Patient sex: M
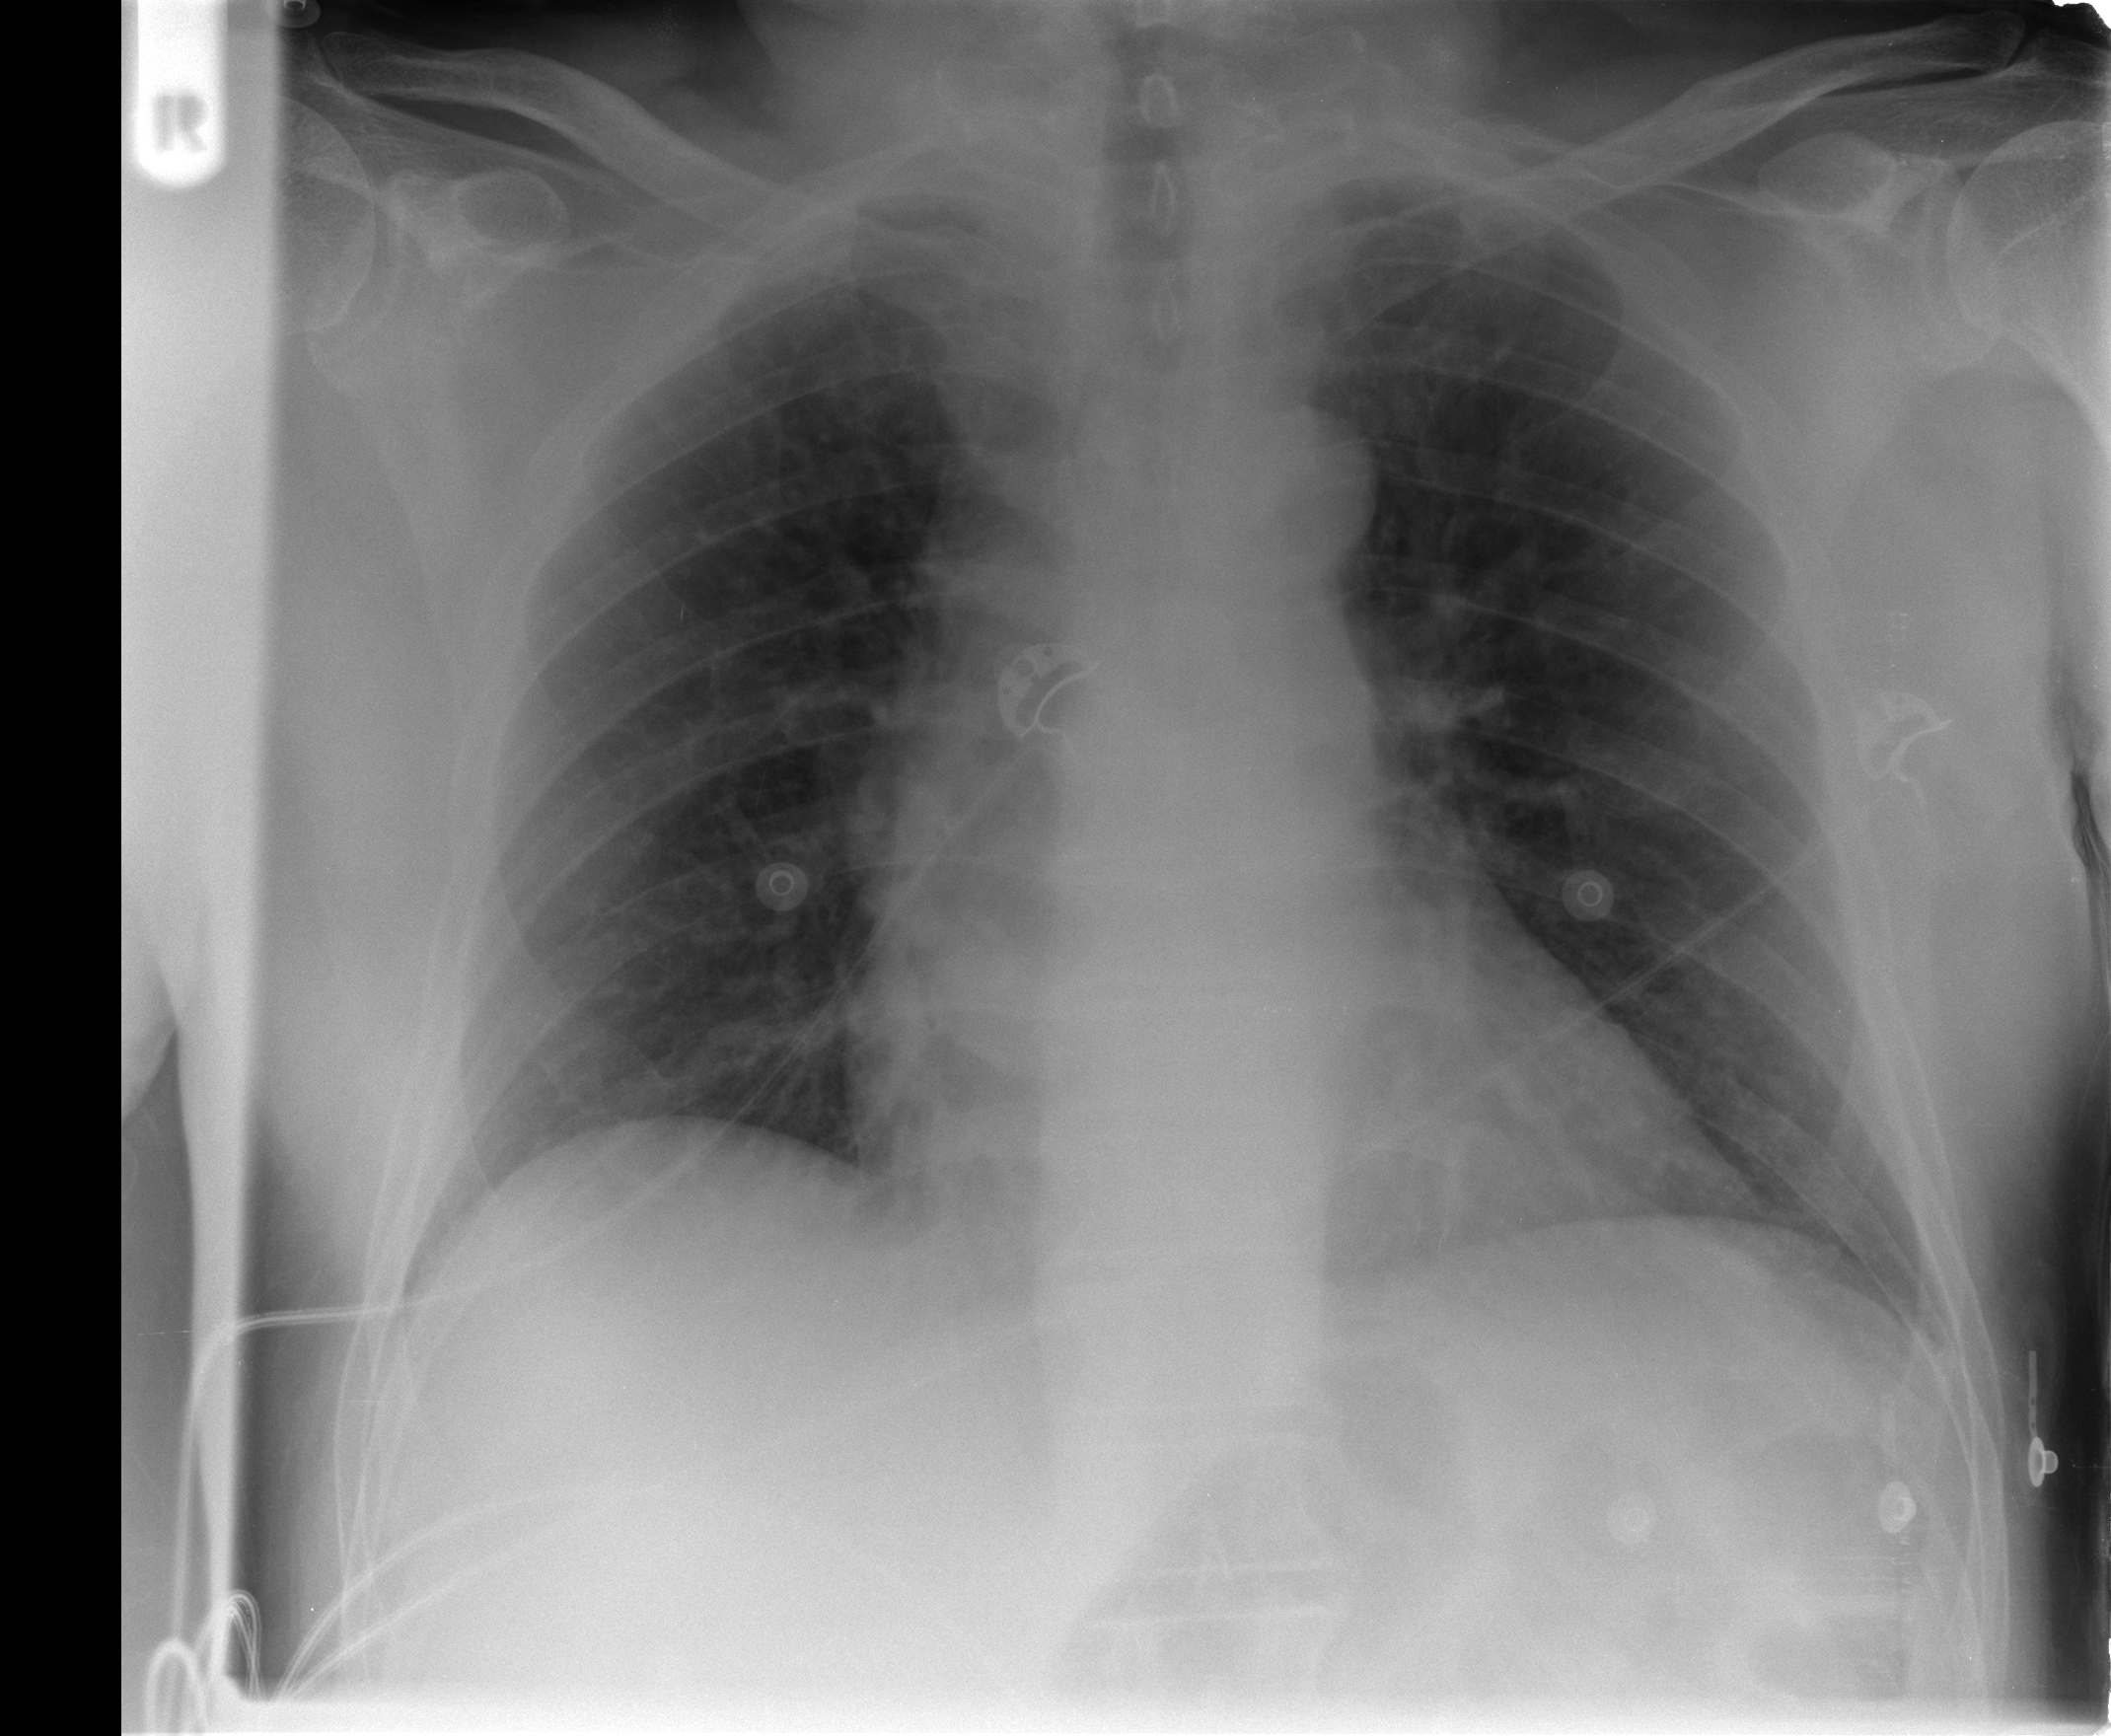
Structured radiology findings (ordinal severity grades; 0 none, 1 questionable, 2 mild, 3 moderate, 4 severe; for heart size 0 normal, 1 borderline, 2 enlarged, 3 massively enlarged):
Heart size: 0
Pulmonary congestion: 0
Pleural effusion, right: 0
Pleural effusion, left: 0
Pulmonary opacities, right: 0
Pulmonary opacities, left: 1
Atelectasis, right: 0
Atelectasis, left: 0